【题型】填空题　【知识点】平面几何　【难度】medium
如图，点$A$，$B$，$C$，$D$，$E$在$\odot O$上，$\angle B+\angle E=156^\circ$，则$\overset{\frown}{CD}$所对的圆心角度数为\underline{\quad\quad}$^\circ$．

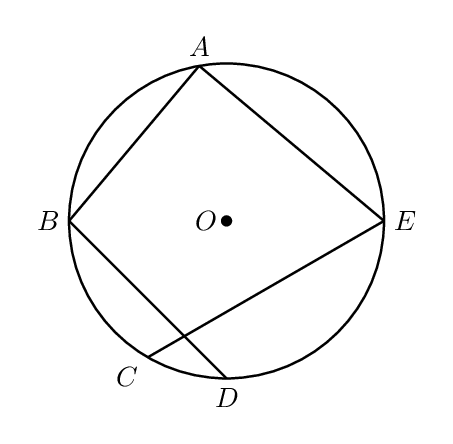
【解答】
\vspace{8pt}
\noindent
\textbf{【答案】}$48$

\vspace{3pt}
\noindent
\textbf{【分析】}本题考查圆内接四边形性质，圆周角定理，解题的关键是掌握圆的相关性质．连接$BC$，$OC$，$OD$，由$\angle ABC+\angle E=180^\circ$，$\angle ABD+\angle E=156^\circ$，可得$\angle DBC=24^\circ$，故$\angle COD=48^\circ$，即$\overset{\frown}{CD}$所对的圆心角为$48^\circ$．

\vspace{5pt}
\noindent
\textbf{【详解】}解：连接$BC$，$OC$，$OD$，如图，

\noindent
$\because$点$A$，$B$，$C$，$D$，$E$在$\odot O$上，

\noindent
$\therefore \angle ABC+\angle E=180^\circ$，

\noindent
$\because \angle ABD+\angle E=156^\circ$，

\noindent
$\therefore \angle ABC-\angle ABD=24^\circ$，即$\angle DBC=24^\circ$，

\noindent
$\because \angle COD=2\angle CBD$，

\noindent
$\therefore \angle COD=48^\circ$，

\noindent
即$\overset{\frown}{CD}$所对的圆心角为$48^\circ$；

\noindent
故答案为：$48$．

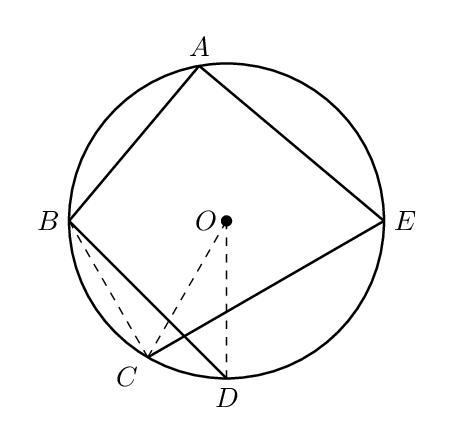